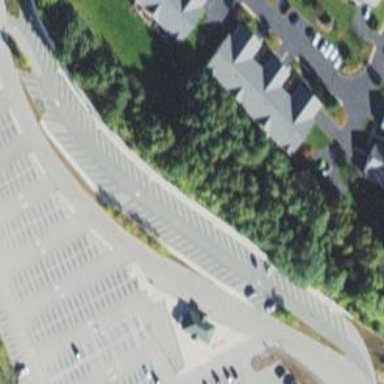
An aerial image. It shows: Parking area with bicycle stands and bus park and ride facilities.